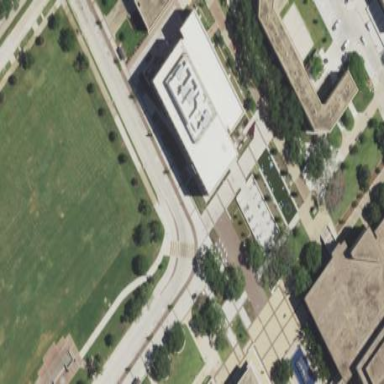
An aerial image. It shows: View of university building.